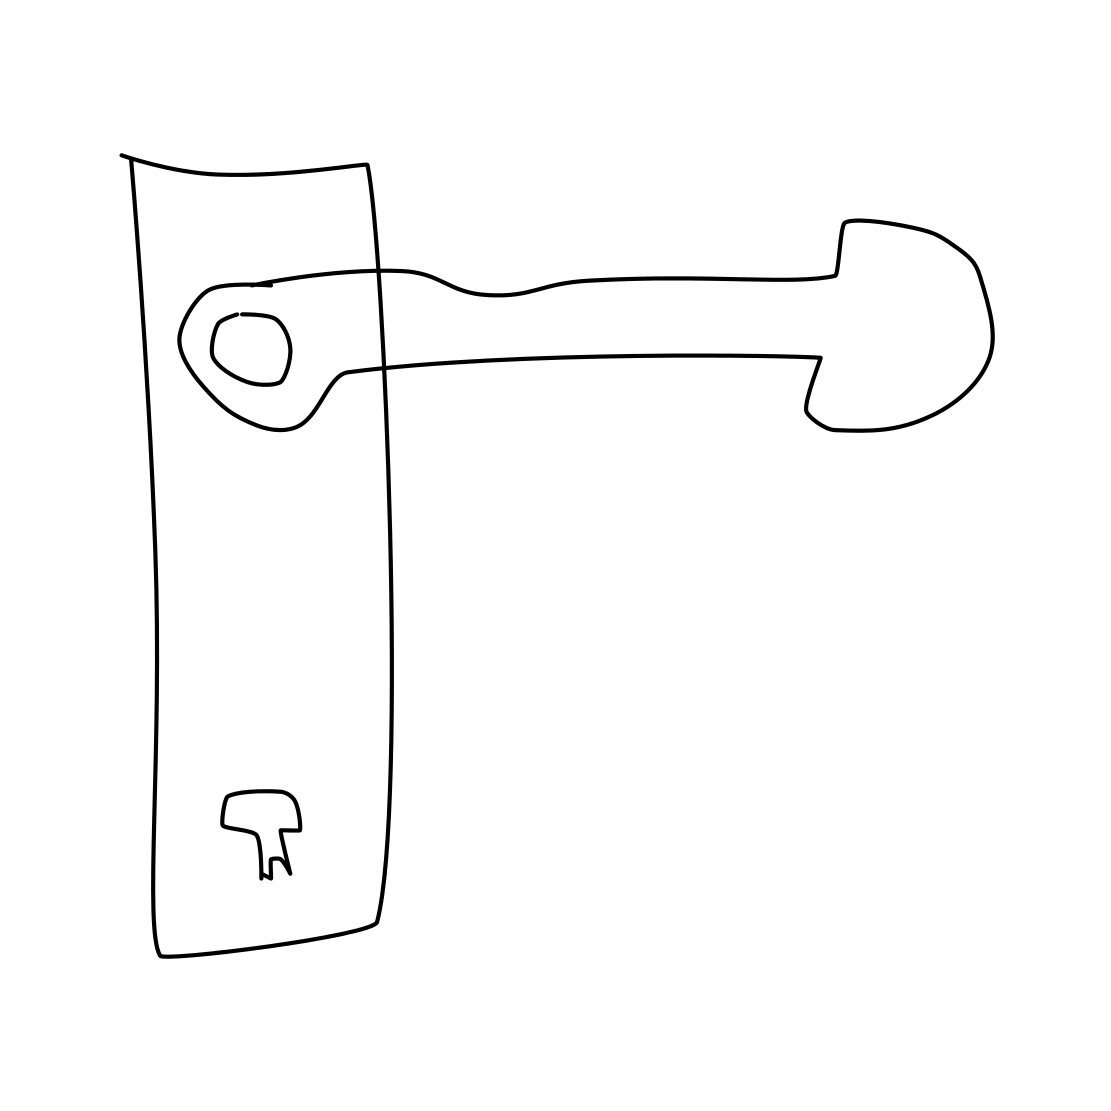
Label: door handle